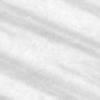
Label: change